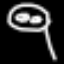
Label: frog